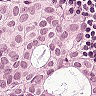
Metastatic tissue present: yes